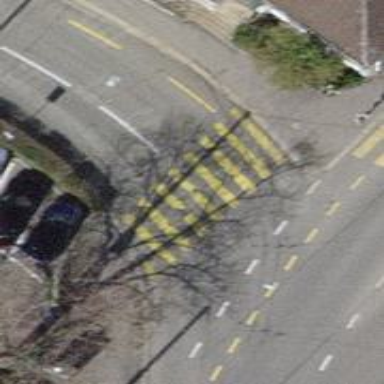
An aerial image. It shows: Crossing with traffic signals.